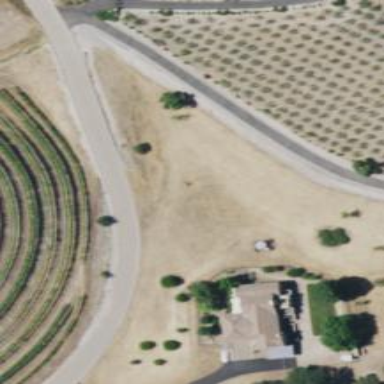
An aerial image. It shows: Orchard.